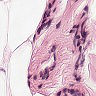
Metastatic tissue present: no